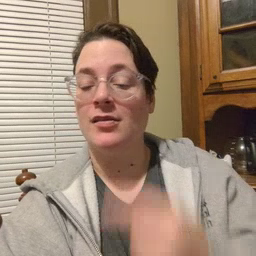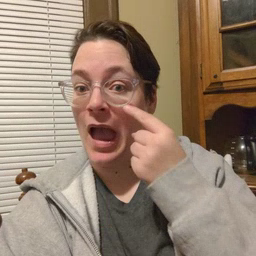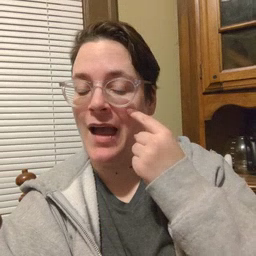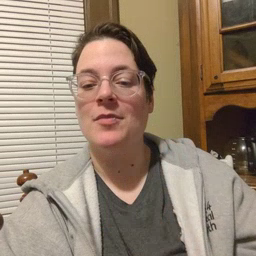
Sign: eye